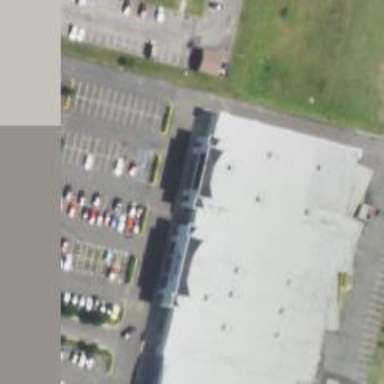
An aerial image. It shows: Department store building.